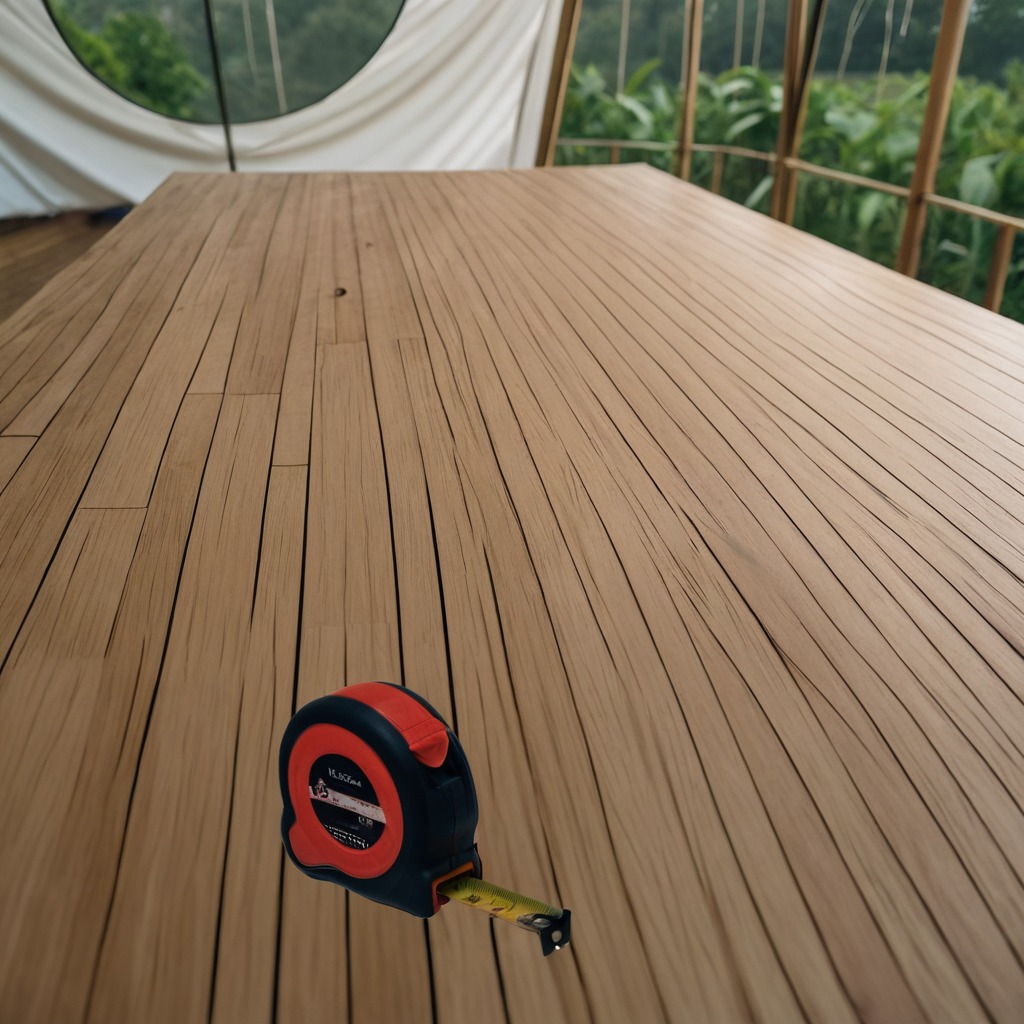
A measuring tape lies on the wooden table in the jungle field workshop tent.